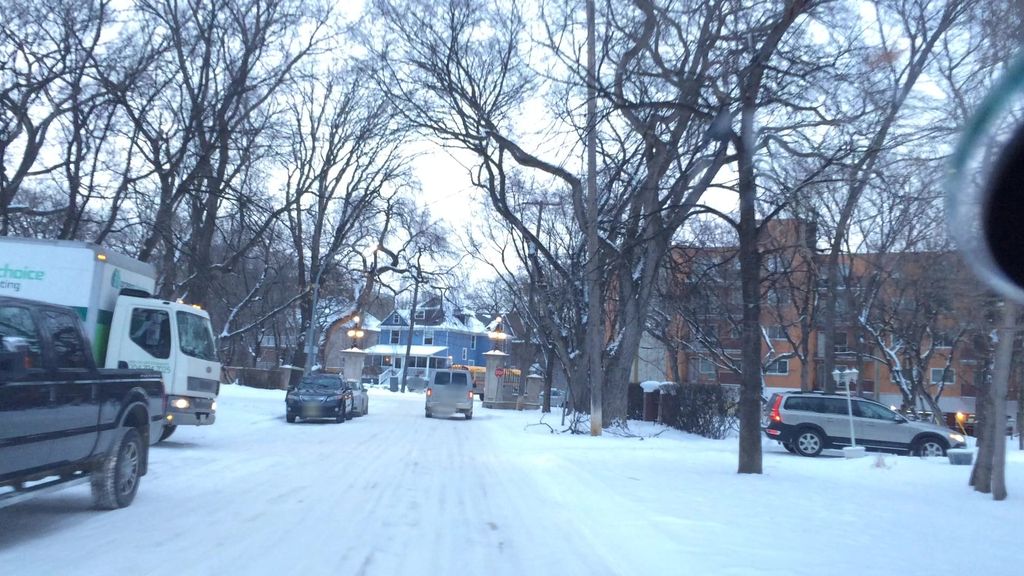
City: winnipeg